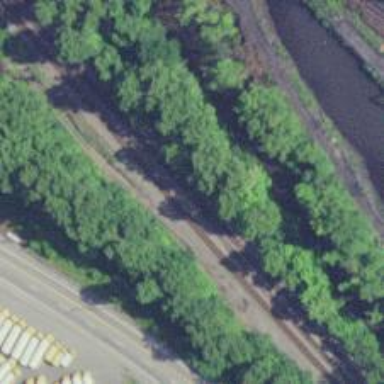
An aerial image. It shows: Railway track.